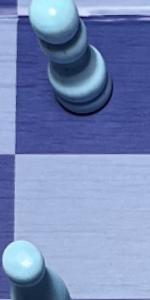
Label: Empty